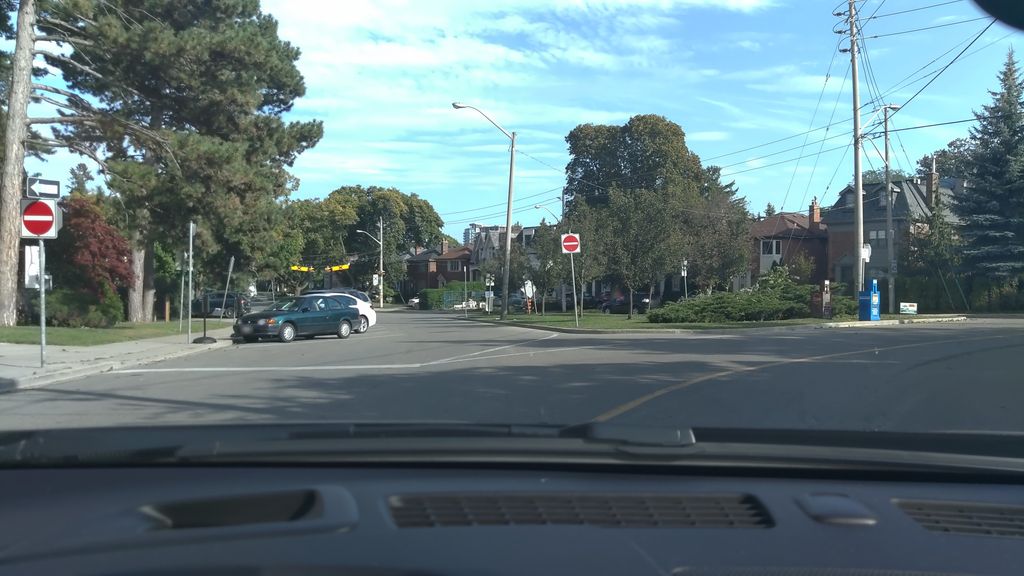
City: toronto